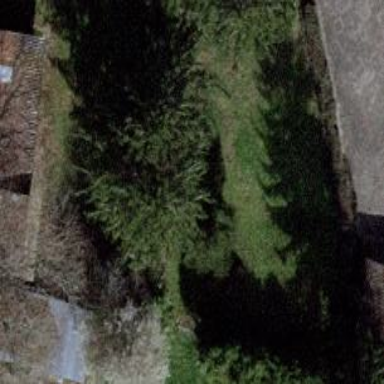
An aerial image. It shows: Evergreen needle-leaved tree.